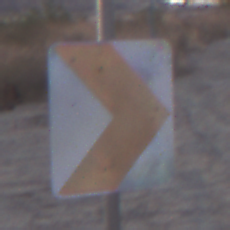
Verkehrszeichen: RichtungstafelnInKurvenKleinLinks
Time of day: SunriseSunset
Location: Outdoor (Suburban)
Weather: PartlyCloudy
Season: NotSpecified
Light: Natural